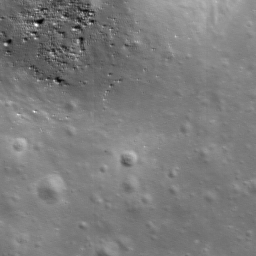
Host type: background_regolith
Lunar coordinates: latitude nan, longitude nan